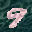
Label: 9